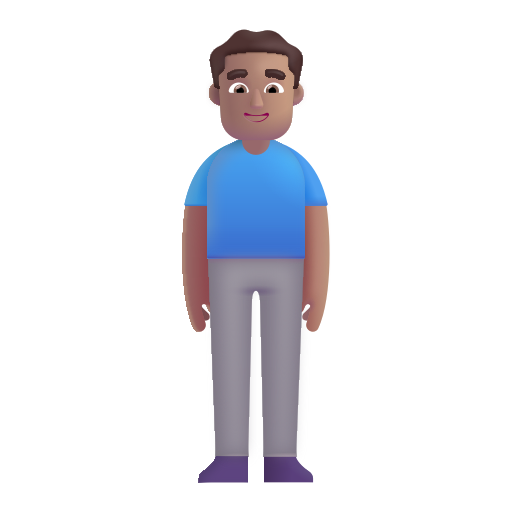
man standing color